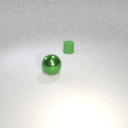
small green rubber cylinder to the right of large green metal sphere